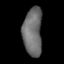
Tissue: lung
Cell type: Epithelial cells
Senescence score: 0.5803
Nuclear area (px): 899
Mean DAPI intensity: 109.56